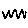
Label: zigzag